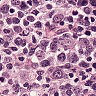
Metastatic tissue present: no